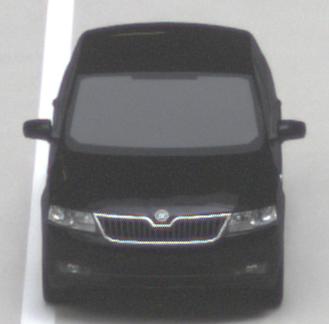
Make: Skoda
Model: Rapid
Detailed model: Rapid 1.2 Active Limousine
Model produced from: 2012/10
Model produced until: 2015/04
Doors: 5
Color: black
Road condition: dry road
Daytime: midday
Contrast: medium contrast